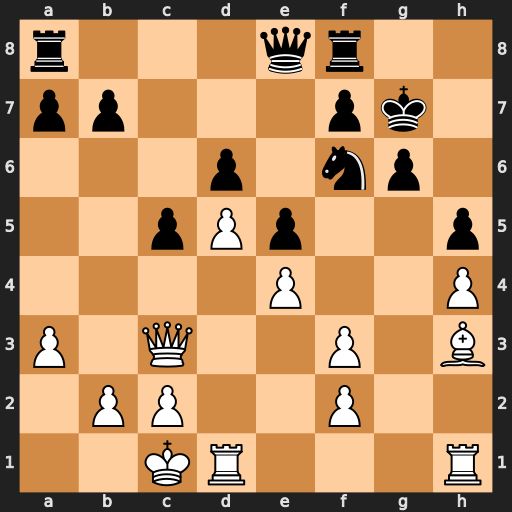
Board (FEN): r3qr2/pp3pk1/3p1np1/2pPp2p/4P2P/P1Q2P1B/1PP2P2/2KR3R
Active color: w
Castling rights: -
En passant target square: c6
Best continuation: dxc6 Qxc6 Qxc6 bxc6 Rxd6